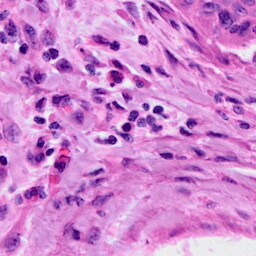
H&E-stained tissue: Cervix